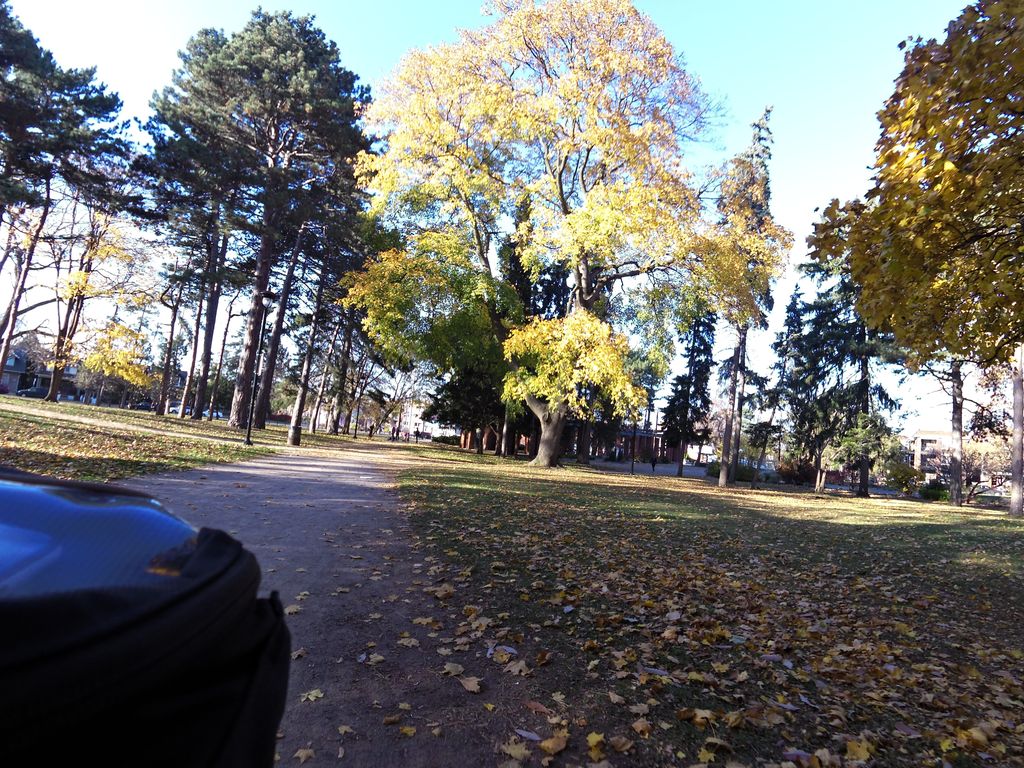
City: hamilton